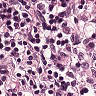
Metastatic tissue present: no